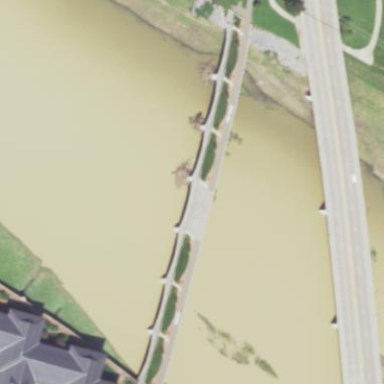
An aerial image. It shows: Man-made bridge.